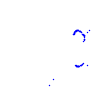
Particle: kaon